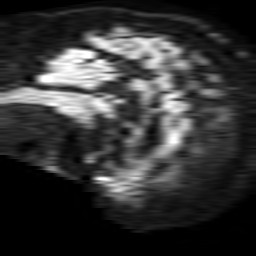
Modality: TRACE
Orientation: sagittal
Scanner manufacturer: philips
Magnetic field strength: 1.5 T
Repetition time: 3.618 s
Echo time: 0.07039 s